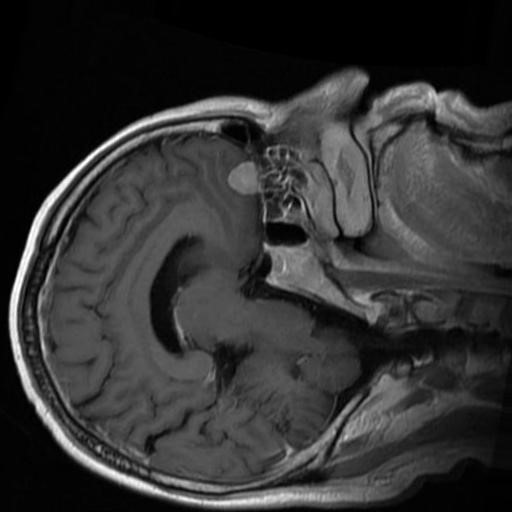
Label: brain_menin